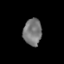
Tissue: lung
Cell type: Myeloid cells
Senescence score: 0.1896
Nuclear area (px): 482
Mean DAPI intensity: 120.189